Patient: sex M, age 62
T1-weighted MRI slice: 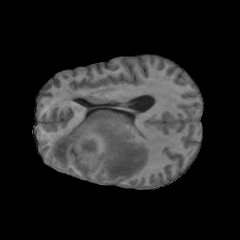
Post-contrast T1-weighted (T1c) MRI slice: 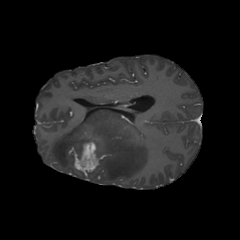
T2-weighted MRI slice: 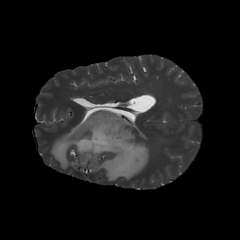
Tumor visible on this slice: yes
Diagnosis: Glioblastoma, IDH-wildtype
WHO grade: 4